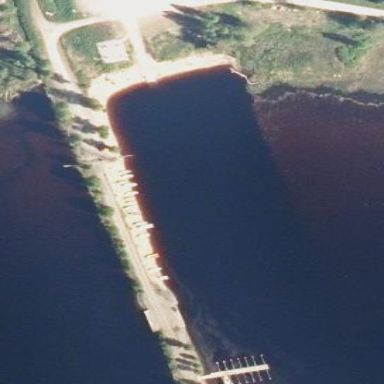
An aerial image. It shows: Breakwater structure.